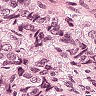
Metastatic tissue present: yes